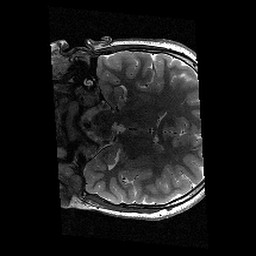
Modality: T2w
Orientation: coronal
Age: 12
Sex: male
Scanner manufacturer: siemens
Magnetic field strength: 3 T
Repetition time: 9.23 s
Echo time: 0.067 s